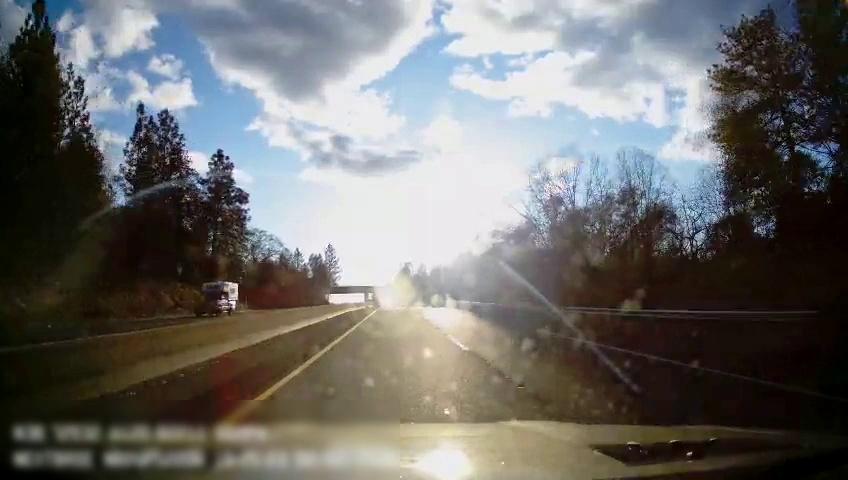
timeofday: Day
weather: Sunny
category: Drivable Space
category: Drivable Space
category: Vehicles | Truck
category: Lanes | Current Lane
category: Lanes | Alternate Lane
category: Lanes | Current Lane